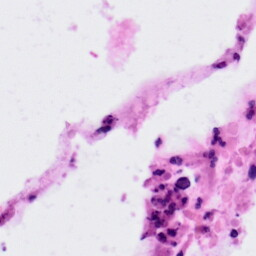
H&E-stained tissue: Colon